Interaction volume radius: 10 \u00c5
Interaction volume height: 10 \u00c5
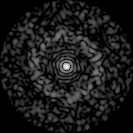
Disorder parameter: 0.8086